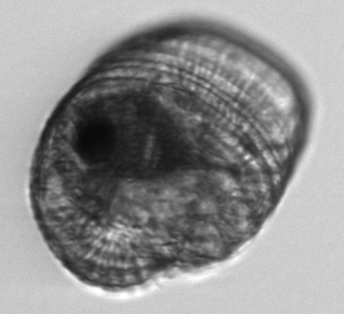
Label: Polykrikos